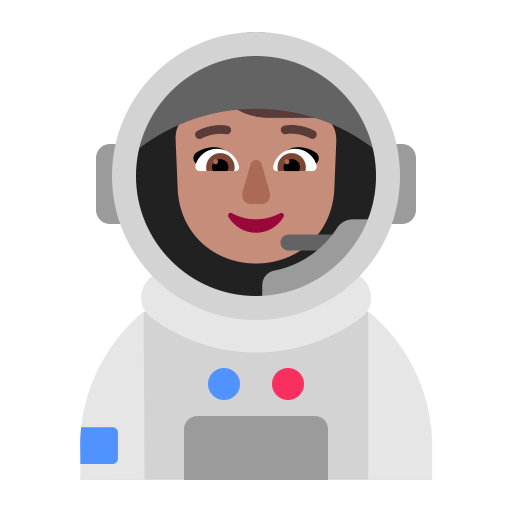
woman astronaut flat